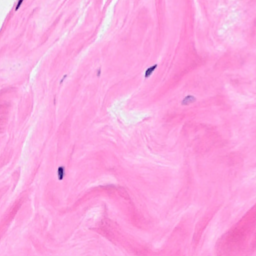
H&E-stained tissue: Breast